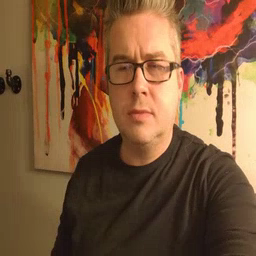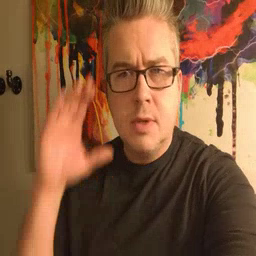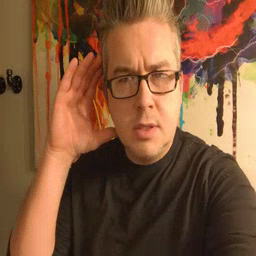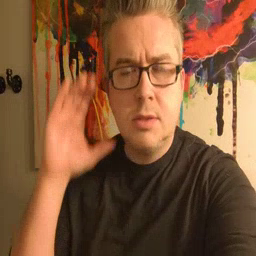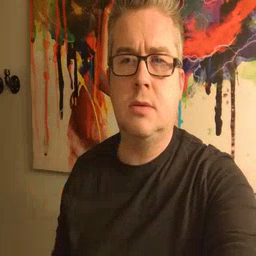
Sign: listen